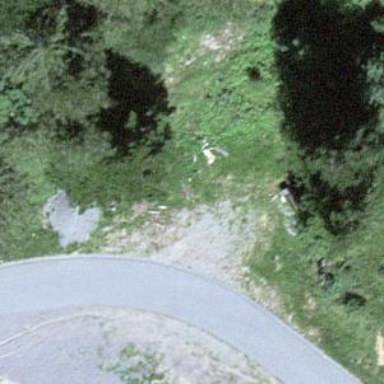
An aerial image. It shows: Bench.